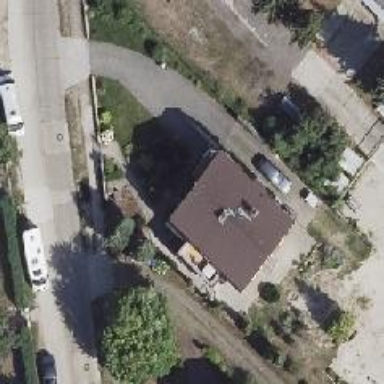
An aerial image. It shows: Detached building with gambrel roof shape.